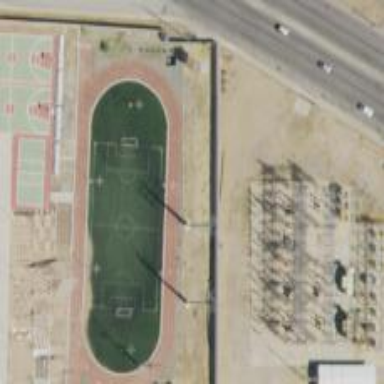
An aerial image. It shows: Soccer pitch for leisureland activities.